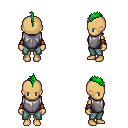
a pixel art fantasy rpg character, female body template, human, tanned skin, steel chest armor, teal pants, green mohawk hairstyle, cloth bracers, four views (front, back, left, right), 2x2 character sprite sheet, small pixel art, hard edges, no anti-aliasing